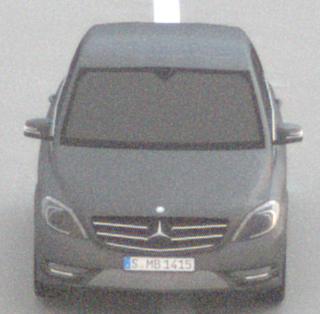
Make: Mercedes-Benz
Model: B 180 BlueEFFICIENCY
Detailed model: B-Class (246)
Model produced from: 2011/11
Model produced until: 2012/10
Doors: 5
Color: gray
Road condition: dry road
Daytime: night
Contrast: low contrast